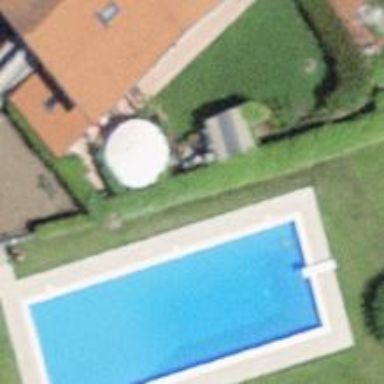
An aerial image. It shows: Swimming pool located in leisure land.